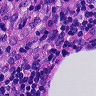
Metastatic tissue present: no